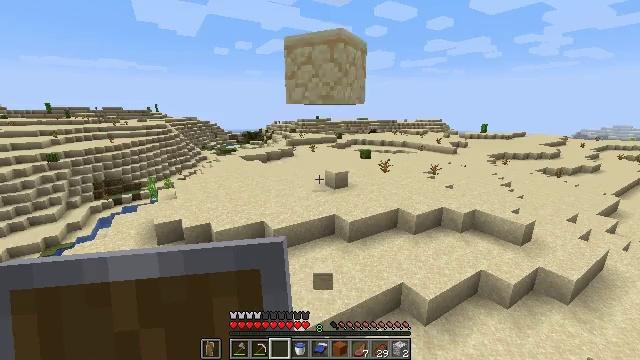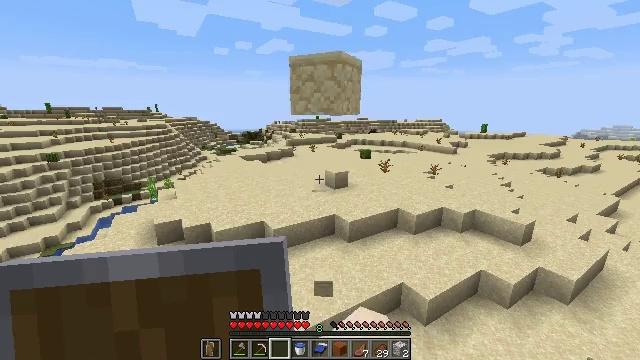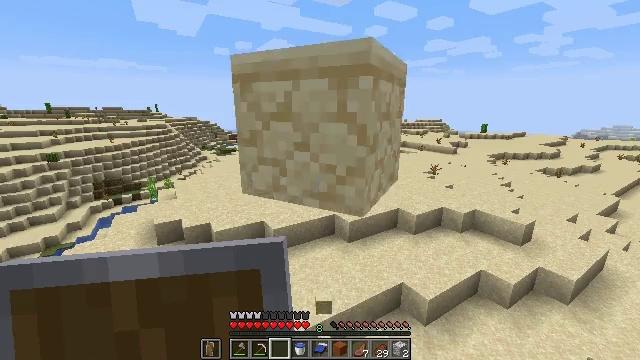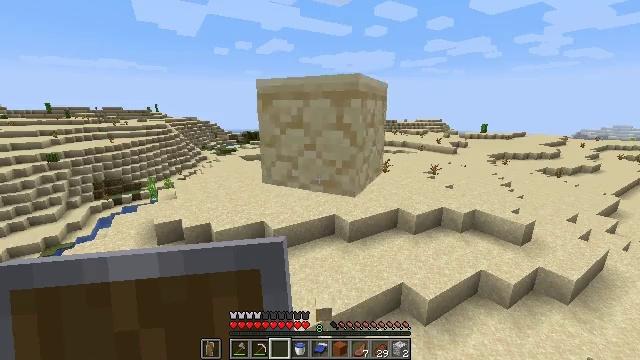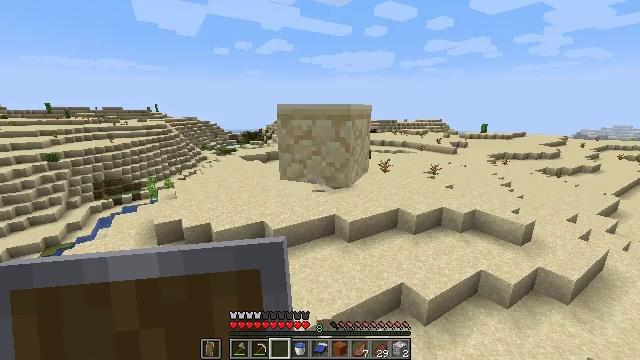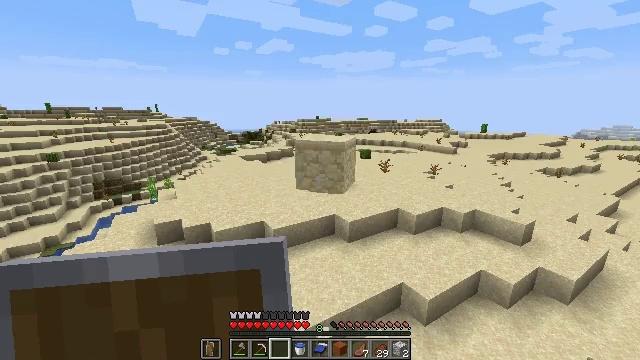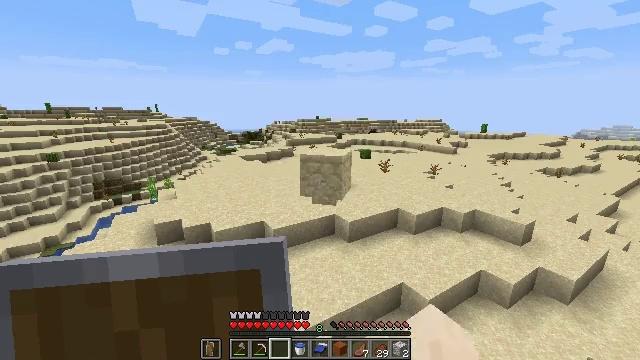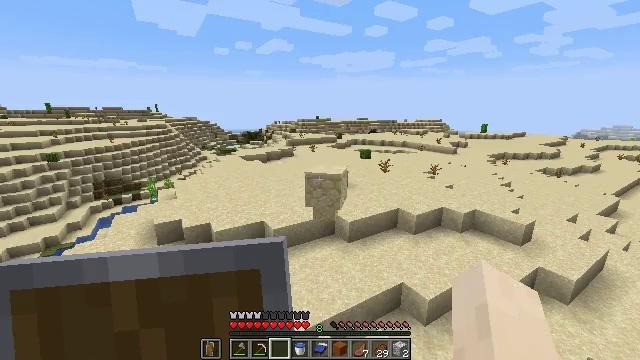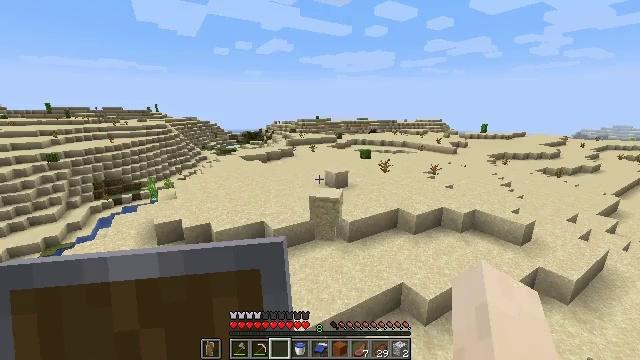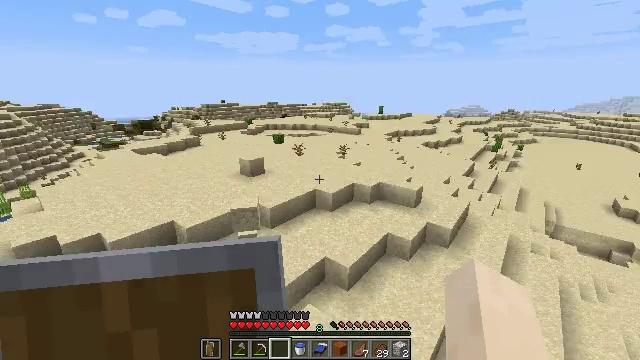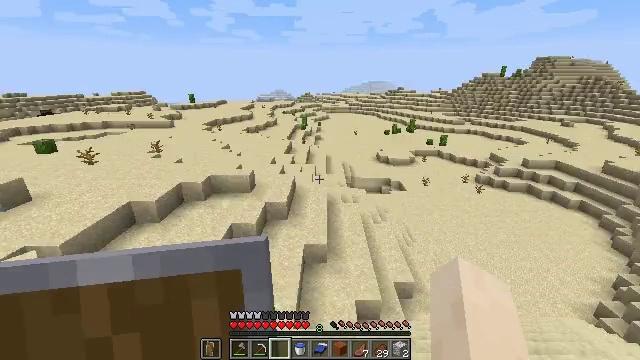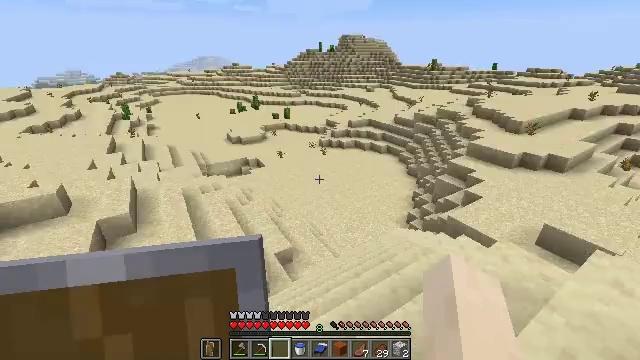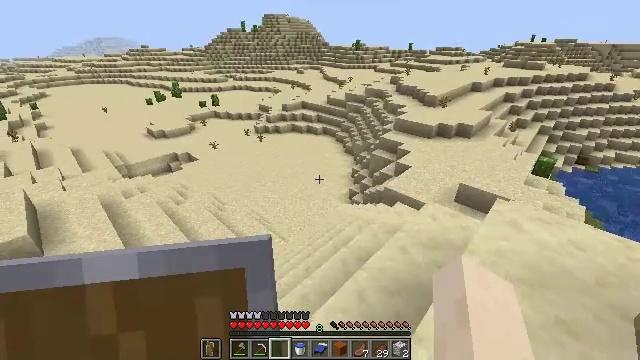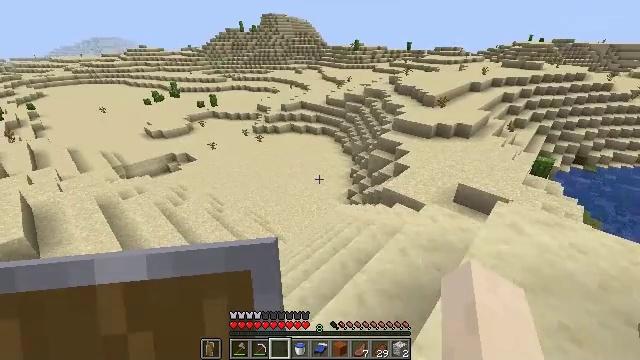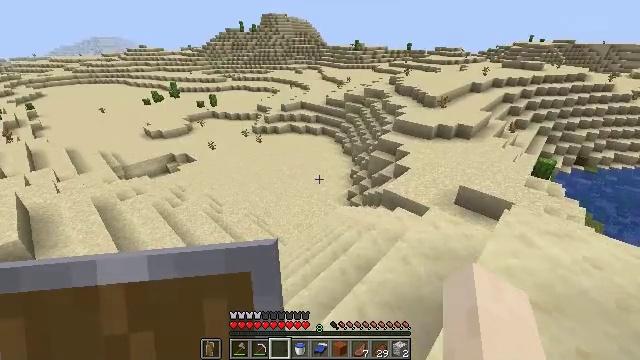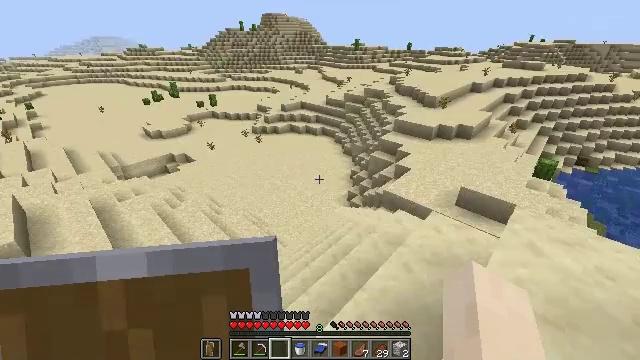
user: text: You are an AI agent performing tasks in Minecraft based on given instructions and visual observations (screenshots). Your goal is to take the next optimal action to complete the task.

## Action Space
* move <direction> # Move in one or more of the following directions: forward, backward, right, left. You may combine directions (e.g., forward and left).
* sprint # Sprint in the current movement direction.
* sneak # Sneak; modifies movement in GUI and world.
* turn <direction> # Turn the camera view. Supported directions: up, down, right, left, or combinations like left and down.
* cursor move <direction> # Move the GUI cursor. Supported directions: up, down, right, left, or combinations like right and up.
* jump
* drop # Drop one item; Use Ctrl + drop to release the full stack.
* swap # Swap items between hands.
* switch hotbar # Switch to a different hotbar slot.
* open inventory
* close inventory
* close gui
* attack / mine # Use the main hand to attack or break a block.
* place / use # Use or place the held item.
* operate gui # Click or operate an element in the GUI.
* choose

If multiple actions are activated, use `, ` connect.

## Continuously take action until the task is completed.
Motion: motion action
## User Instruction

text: Drop a orange terracotta.
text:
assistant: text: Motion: drop
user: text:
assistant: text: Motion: no_op
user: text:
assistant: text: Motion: drop
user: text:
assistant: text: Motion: drop
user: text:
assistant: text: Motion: drop
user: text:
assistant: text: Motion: no_op
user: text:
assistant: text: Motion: drop
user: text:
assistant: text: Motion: drop
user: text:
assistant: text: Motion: turn right and down
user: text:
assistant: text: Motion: turn right and down
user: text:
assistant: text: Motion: turn right and down
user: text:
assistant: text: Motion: turn right and down
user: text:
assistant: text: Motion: move forward
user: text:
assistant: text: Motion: move forward
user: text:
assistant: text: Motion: move forward
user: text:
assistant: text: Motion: move forward
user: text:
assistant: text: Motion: move forward, sprint
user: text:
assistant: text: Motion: move forward, sprint
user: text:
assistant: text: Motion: move forward, sprint
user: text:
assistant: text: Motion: move forward, sprint, turn right and down
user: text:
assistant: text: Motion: move forward, sprint, turn right and down
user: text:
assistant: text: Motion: move forward, sprint, turn right and down
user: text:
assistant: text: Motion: move forward, sprint, turn right and down
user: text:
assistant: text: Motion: move forward, sprint, turn right and down
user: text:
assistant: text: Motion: move forward, sprint
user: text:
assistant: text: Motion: move forward, sprint
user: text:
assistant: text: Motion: move forward, sprint
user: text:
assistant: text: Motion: move forward, sprint
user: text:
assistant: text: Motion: move forward, sprint, turn up
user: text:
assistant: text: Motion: move forward, sprint, turn up